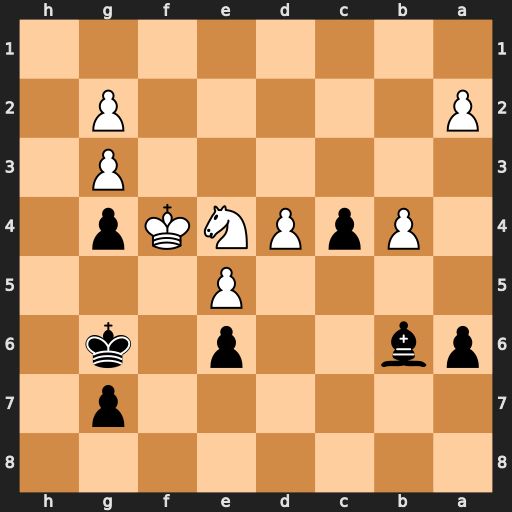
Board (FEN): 8/6p1/pb2p1k1/4P3/1PpPNKp1/6P1/P5P1/8
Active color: b
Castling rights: -
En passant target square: -
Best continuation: Bxd4 Nc5 c3 Nb3 c2 a4 Bb2